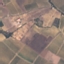
Land use / land cover: PermanentCrop